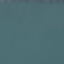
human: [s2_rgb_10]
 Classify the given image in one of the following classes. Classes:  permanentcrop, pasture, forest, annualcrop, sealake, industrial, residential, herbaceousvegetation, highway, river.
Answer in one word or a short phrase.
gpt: SeaLake